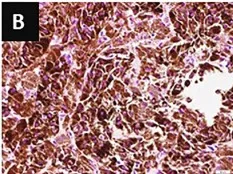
Histological findings. (C) Melan-A staining (X400).
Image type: pathology (immunostaining)